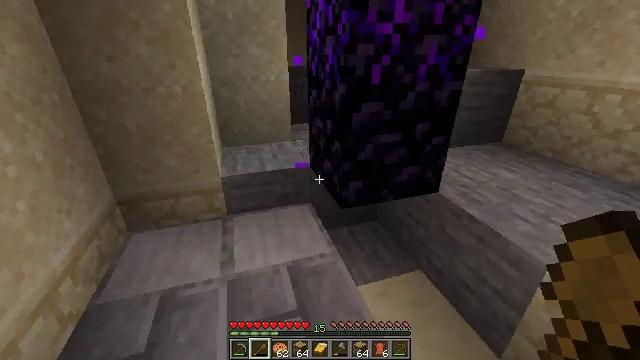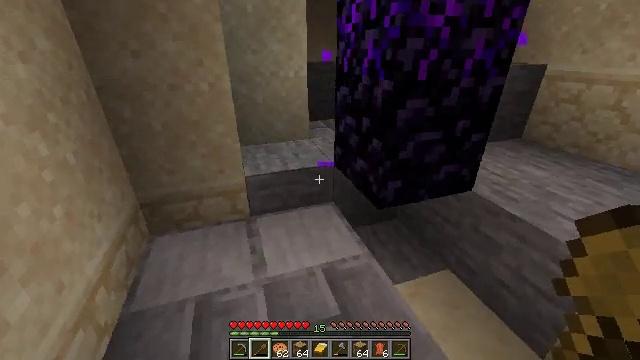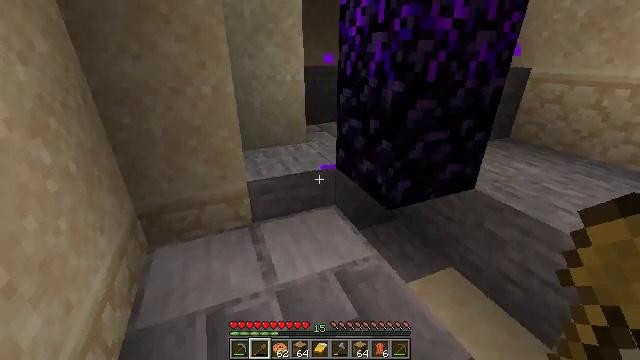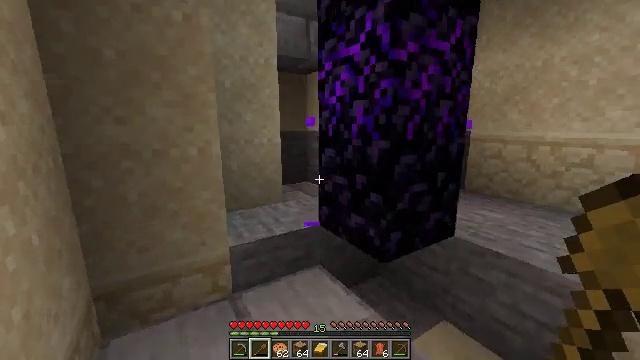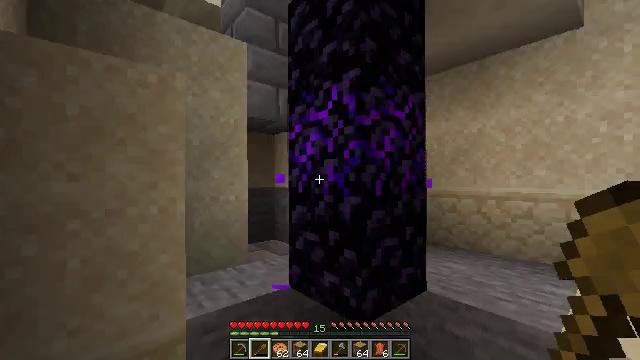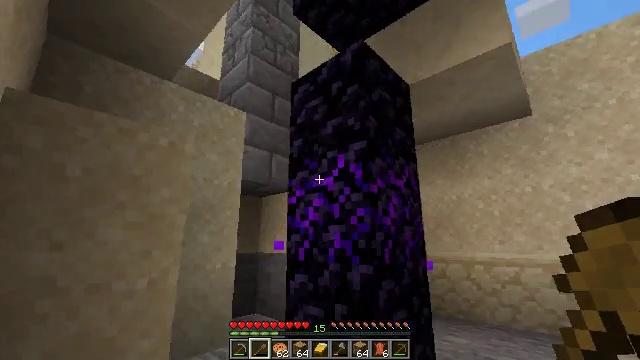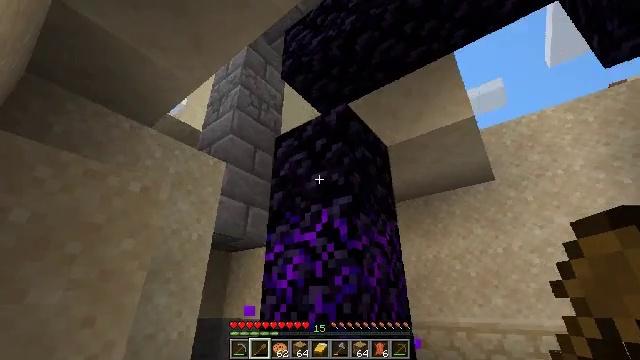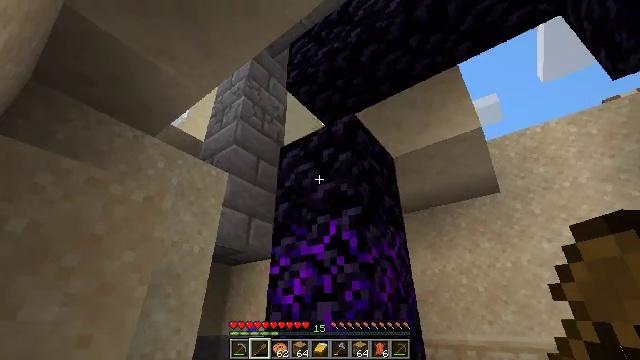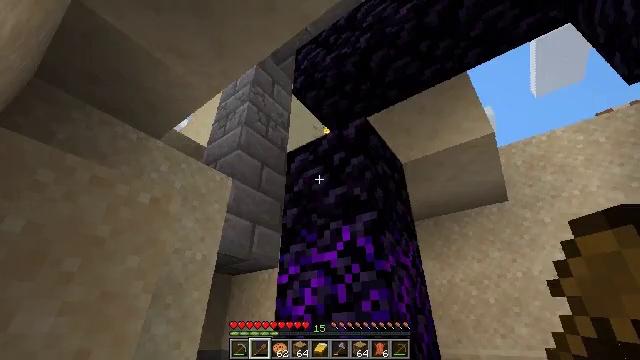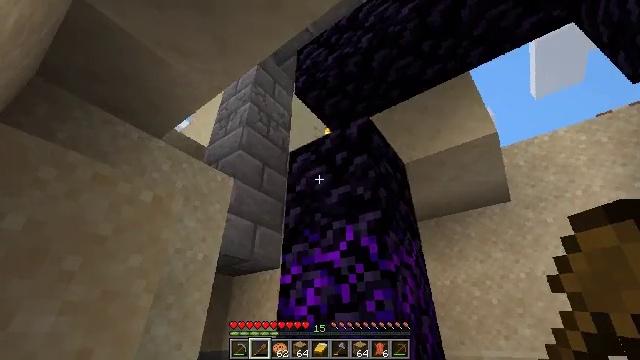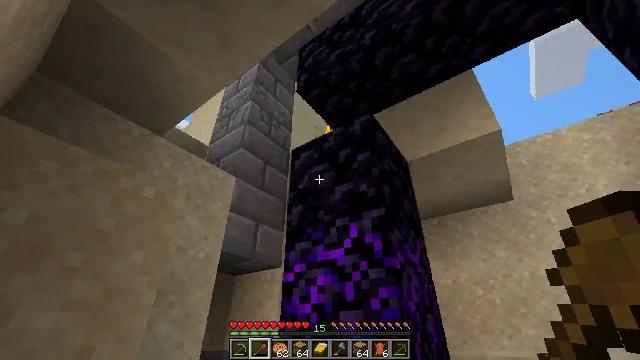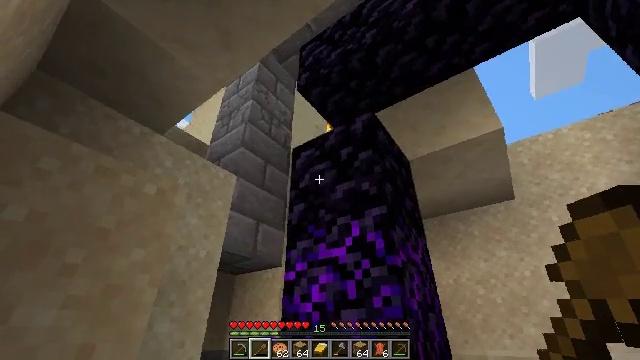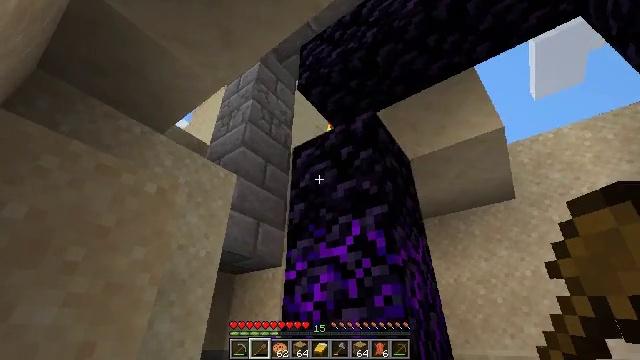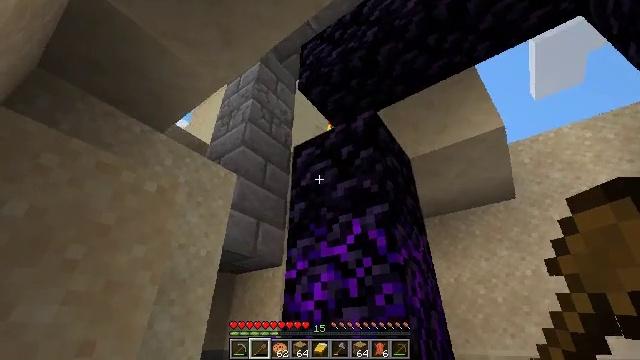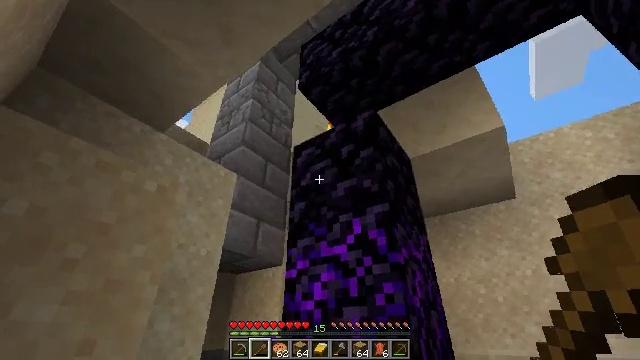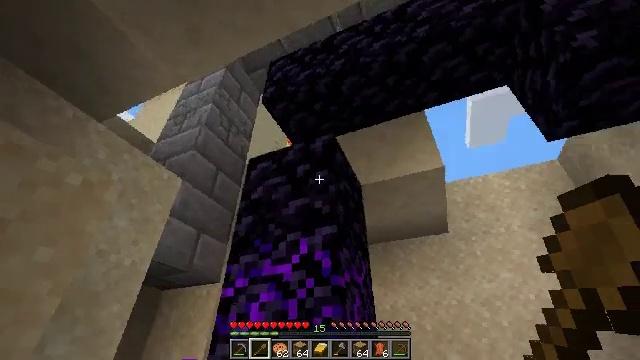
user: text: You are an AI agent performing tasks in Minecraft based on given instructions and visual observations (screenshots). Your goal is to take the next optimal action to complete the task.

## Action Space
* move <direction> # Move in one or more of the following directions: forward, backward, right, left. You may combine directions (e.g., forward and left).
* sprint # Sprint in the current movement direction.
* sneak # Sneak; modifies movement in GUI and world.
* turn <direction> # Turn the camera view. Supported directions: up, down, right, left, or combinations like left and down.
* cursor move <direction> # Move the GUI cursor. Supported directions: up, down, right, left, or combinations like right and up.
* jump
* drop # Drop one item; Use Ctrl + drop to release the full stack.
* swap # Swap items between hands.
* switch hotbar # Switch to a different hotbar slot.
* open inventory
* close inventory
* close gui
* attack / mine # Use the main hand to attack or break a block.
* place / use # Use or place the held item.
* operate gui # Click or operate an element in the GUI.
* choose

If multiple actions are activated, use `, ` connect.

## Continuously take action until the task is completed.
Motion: motion action
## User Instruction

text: Gather sand from the desert.
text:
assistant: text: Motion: move left, turn right
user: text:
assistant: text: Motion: move left, turn right
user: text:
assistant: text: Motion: move left, turn right and up
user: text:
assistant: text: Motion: move left, turn right and up
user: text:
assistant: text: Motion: move left, turn right and up
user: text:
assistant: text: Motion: move left, turn right and up
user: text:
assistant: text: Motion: move left, turn up
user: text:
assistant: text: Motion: turn up
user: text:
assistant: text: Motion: no_op
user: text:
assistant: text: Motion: no_op
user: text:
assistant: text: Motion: no_op
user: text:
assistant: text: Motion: no_op
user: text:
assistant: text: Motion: no_op
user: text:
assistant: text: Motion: no_op
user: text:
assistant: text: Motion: turn right and up
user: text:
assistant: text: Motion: turn right and down
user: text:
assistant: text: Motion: move right, turn right and down
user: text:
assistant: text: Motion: move right, turn right and down
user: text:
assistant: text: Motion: move right
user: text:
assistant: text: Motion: move right
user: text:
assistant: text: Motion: move right
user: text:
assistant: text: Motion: no_op
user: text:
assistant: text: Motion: no_op
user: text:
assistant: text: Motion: turn left and down
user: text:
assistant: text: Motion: no_op
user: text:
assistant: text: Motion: no_op
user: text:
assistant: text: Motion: move left, turn left and up
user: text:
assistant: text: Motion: move left, turn left and up
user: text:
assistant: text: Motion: move left, turn left and up
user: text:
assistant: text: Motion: no_op